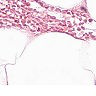
Metastatic tissue present: no